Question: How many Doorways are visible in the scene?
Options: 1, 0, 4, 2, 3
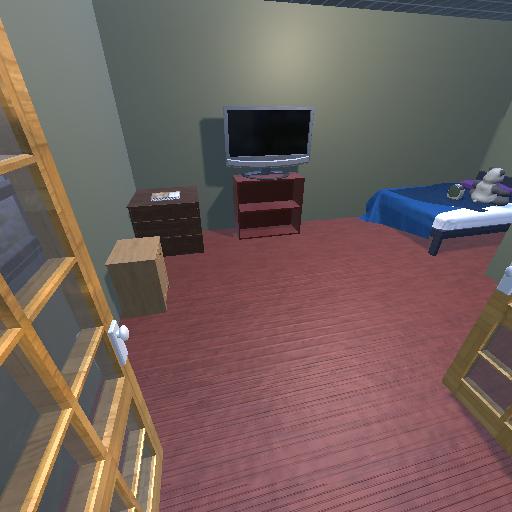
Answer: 1